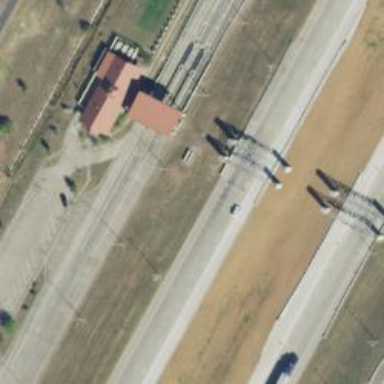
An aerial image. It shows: Toll gantry on the road.